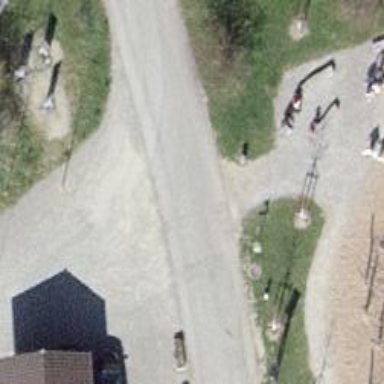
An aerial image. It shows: Guidepost providing information.